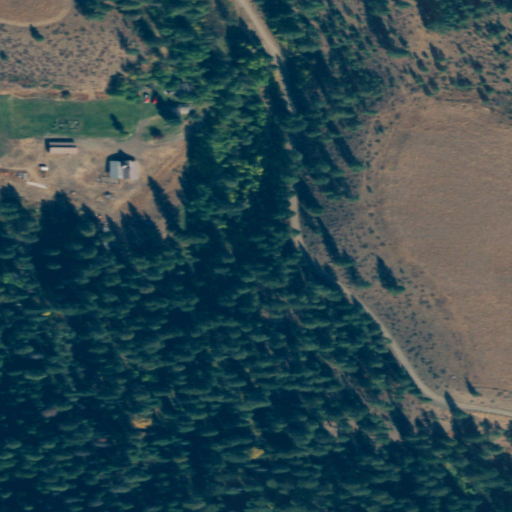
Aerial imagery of valley in Washington named Chicamun Canyon containing evergreen forest, shrub, open development, medium intensity development, low intensity development, and high intensity development